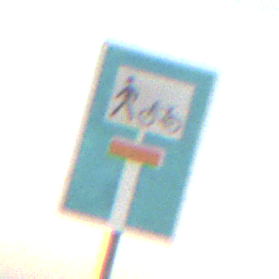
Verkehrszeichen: SackgasseRadverkehrFussgaengerDurchlaessig
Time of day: SunriseSunset
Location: Outdoor (Nature)
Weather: Clear
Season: NotSpecified
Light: Natural